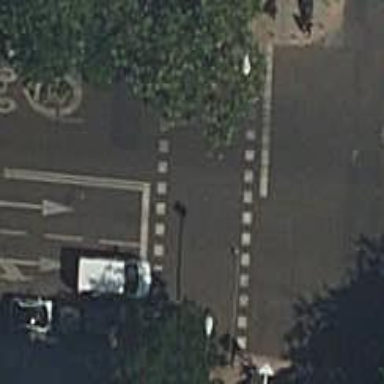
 there are traffic signals and zebra crossing."